Question: I have been trying to get the html report and screenshots of my execution result using "protractor-jasmine2-screenshot-reporter" but HTML report is created with content like
Report
Summary
Total specs tested: 0
Total failed: 0
And no screenshots is saved at the location.
## HTML report screenshot here

My config file is as below
'''
var HtmlScreenshotReporter = require('protractor-jasmine2-screenshot-reporter');
var reporter = new HtmlScreenshotReporter({
dest: 'target/screenshots',
filename: 'my-report.html'
});
exports.config = {
directConnect: true,
//seleniumAddress: 'http://localhost:4444/wd/hub',
capabilities: {'browserName': 'chrome'},
framework: 'jasmine',
specs: ['Login_spec3.js'],
allScriptsTimeout: 180000,
getPageTimeout: 180000,
jasmineNodeOpts: {
defaultTimeoutInterval: 180000
},
// Setup the report before any tests start
beforeLaunch: function() {
return new Promise(function(resolve){
reporter.beforeLaunch(resolve);
});
},
// Assign the test reporter to each running instance
onPrepare: function() {
jasmine.getEnv().addReporter(reporter);
afterAll(function(done) {
process.nextTick(done);
})
},
// Close the report after all tests finish
afterLaunch: function(exitCode) {
return new Promise(function(resolve){
reporter.afterLaunch(resolve.bind(this, exitCode));
});
},
onPrepare: function() {
var width = 1300;
var height = 1200;
browser.driver.manage().window().setSize(width,height);
}
};
'''
Other details are as below:
protractor@3.2.2,
nodeVersion: 4.2.4,
npmVersion: 2.14.12,
jasmine: 2.4.1,
selenium-webdriver: 2.52.0
Can anybody suggest me any solution?
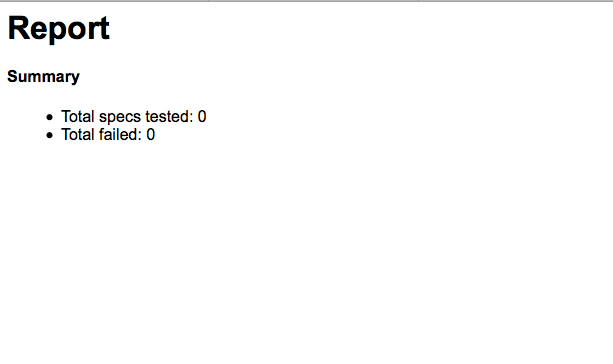
Answer: @Sonal: Got the issue, you are using 2 onPrepare functions which is conflicting, use only one, so the modified working config will be:
'''
var HtmlScreenshotReporter = require('protractor-jasmine2-screenshot-reporter');
var reporter = new HtmlScreenshotReporter({
dest: 'target/screenshots'
, filename: 'my-report.html'
});
exports.config = {
directConnect: true, //seleniumAddress: 'http://localhost:4444/wd/hub',
capabilities: {
'browserName': 'chrome'
}
, framework: 'jasmine'
, specs: ['spec.js']
, allScriptsTimeout: 180000
, getPageTimeout: 180000
, jasmineNodeOpts: {
defaultTimeoutInterval: 180000
},
// Setup the report before any tests start
beforeLaunch: function () {
return new Promise(function (resolve) {
reporter.beforeLaunch(resolve);
});
},
// Close the report after all tests finish
afterLaunch: function (exitCode) {
return new Promise(function (resolve) {
reporter.afterLaunch(resolve.bind(this, exitCode));
});
}
, onPrepare: function () {
var width = 1300;
var height = 1200;
browser.driver.manage().window().setSize(width, height);
jasmine.getEnv().addReporter(reporter);
afterAll(function (done) {
process.nextTick(done);
})
}
};
'''
I tested it in my system and it is working perfectly ;)